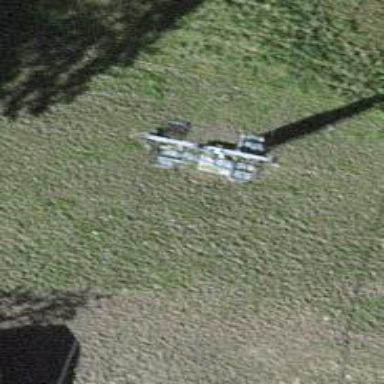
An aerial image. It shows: Pylon used for aerialway.